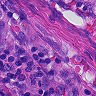
Metastatic tissue present: yes